Question: I am working with sencha Touch application.
i have used ext.carousel component for different views.
actually, i want to show inside the carousel.
same as like below,

can anyone suggest me how i can do with my carousel view ?
also any alternative solution is acceptable.
any help will be appreciated.
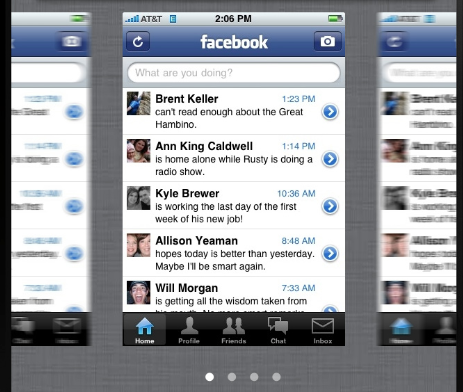
Answer: Set 'itemLength' for Carousel.. that's it.
'''
Ext.create('Ext.Carousel', {
fullscreen: true,
itemLength: 250, // change value as you want
defaults: {
styleHtmlContent: true
},
items: [
{
html: 'red',
style: 'background-color:#f00;'
}, {
html: 'orange',
style: 'background-color:#ffb600;'
}, {
html: 'yellow',
style: 'background-color:#ff0;'
}, {
html: 'green',
style: 'background-color:#80ff4d;'
}, {
html: 'blue',
style: 'background-color:#009dff;'
}
]
});
'''